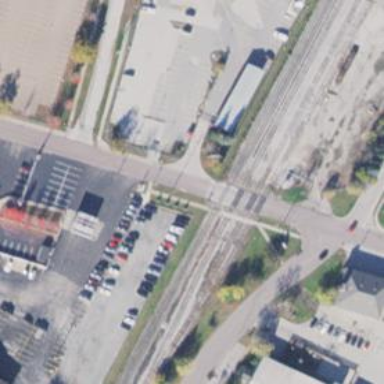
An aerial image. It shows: Rail spur service.